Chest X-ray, PA view. Patient: 54 years old, sex M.
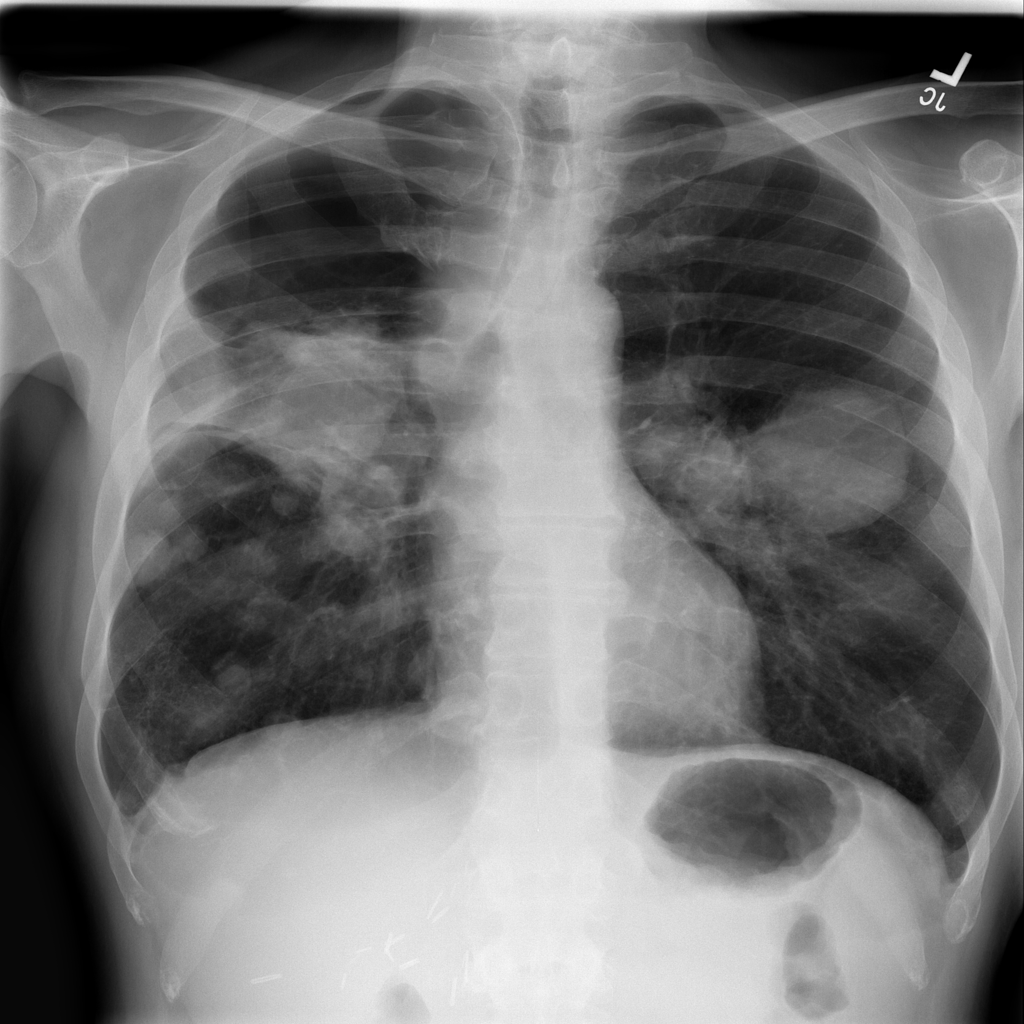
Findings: Atelectasis, Mass, Nodule